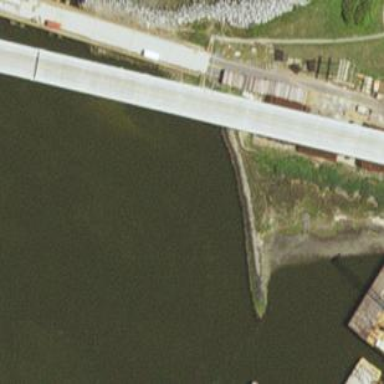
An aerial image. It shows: Breakwater structure.